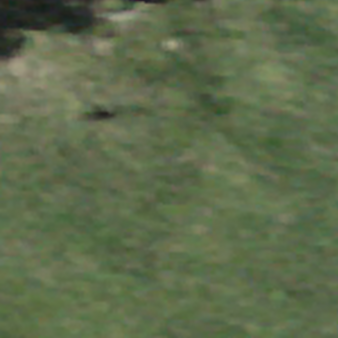
Label: other